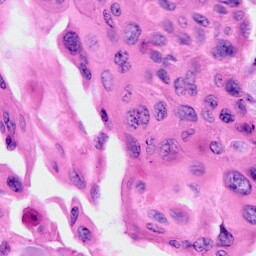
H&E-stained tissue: Cervix